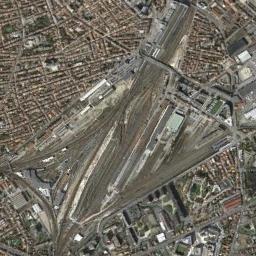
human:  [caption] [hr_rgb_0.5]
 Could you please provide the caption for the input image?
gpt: There are two railway stations in the crowded city .

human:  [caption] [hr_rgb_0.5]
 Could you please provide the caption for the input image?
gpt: Many buildings of different shapes are beside the railway station .

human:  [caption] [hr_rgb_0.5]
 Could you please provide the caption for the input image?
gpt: The railway station has lots of railways and an overpass is over the railways .

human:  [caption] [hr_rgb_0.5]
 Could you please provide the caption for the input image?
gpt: The railway station is on the bare land next to some buildings .

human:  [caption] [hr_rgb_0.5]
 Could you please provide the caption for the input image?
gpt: There are many buildings around the railway station .